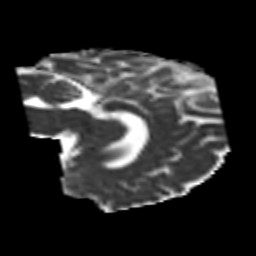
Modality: MD
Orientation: sagittal
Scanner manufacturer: siemens
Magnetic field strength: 3 T
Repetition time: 6.8 s
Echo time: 0.093 s